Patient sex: F
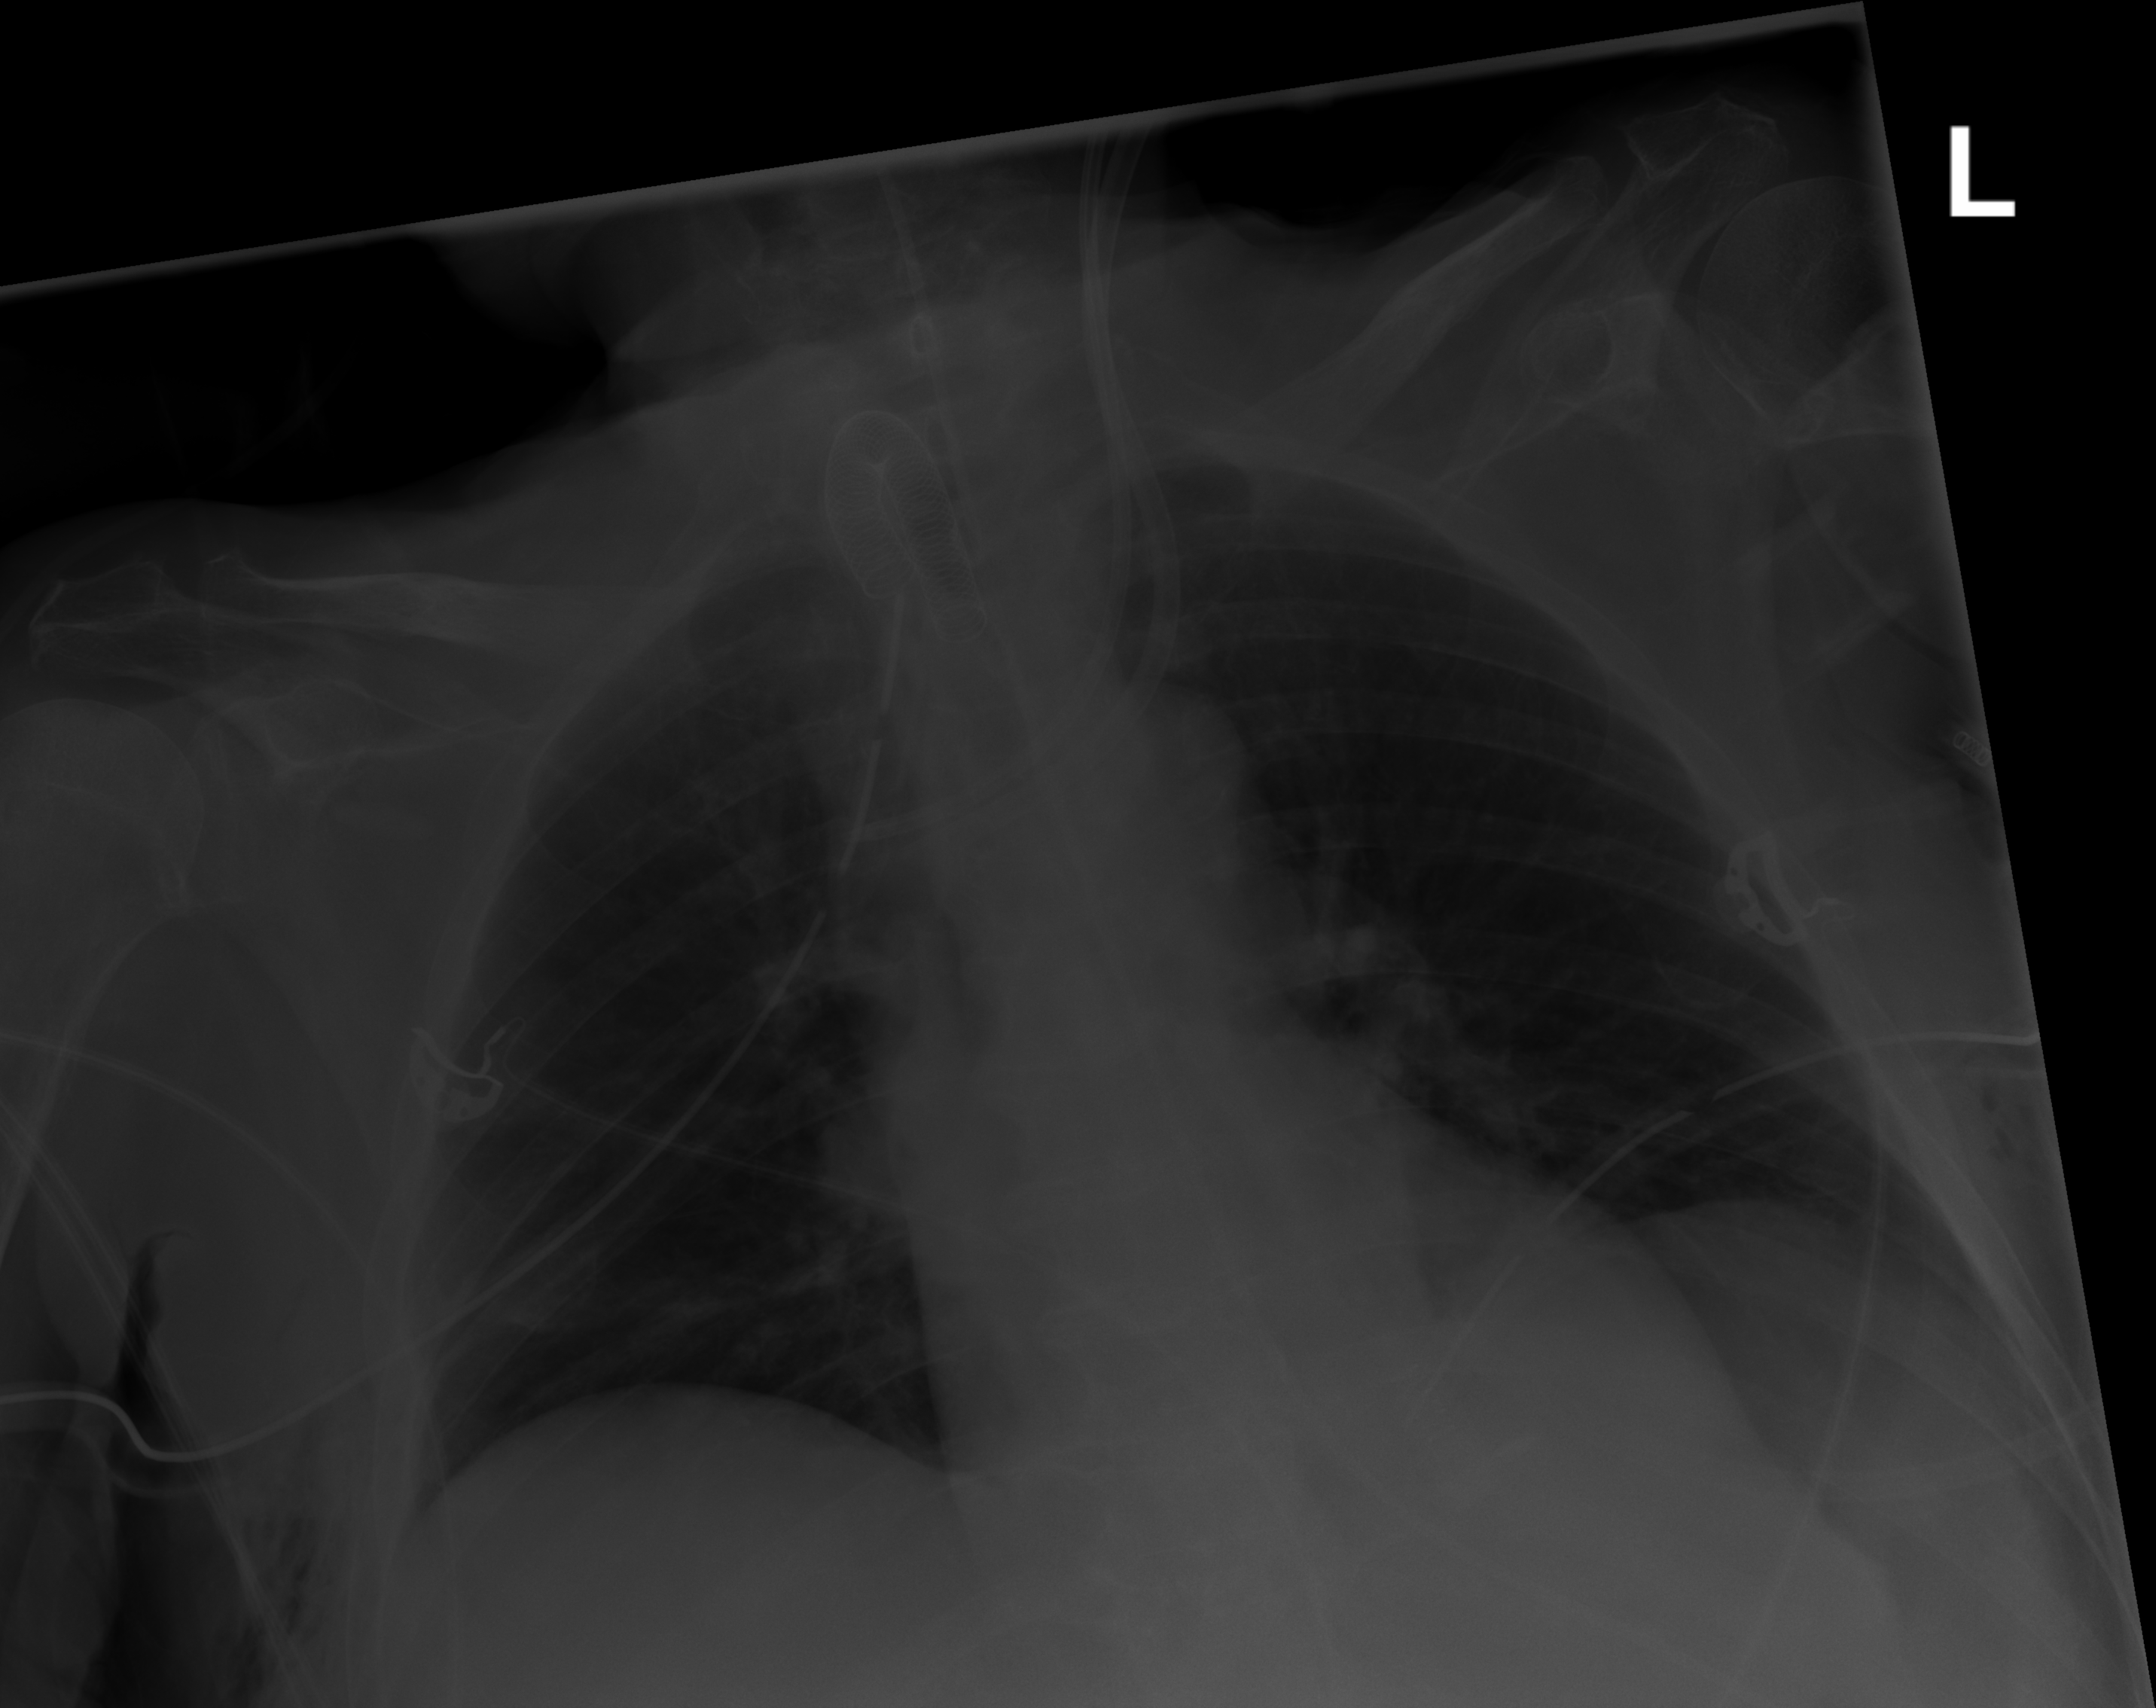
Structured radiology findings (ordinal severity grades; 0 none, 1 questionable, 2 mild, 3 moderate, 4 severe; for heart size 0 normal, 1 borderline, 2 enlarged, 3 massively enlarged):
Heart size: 0
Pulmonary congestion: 0
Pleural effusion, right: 0
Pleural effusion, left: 0
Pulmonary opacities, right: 0
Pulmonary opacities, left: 0
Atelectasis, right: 2
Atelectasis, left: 0